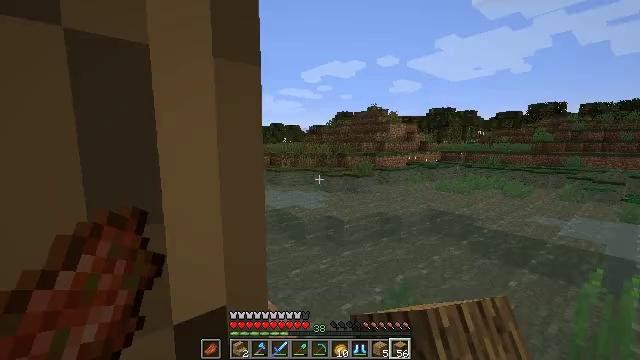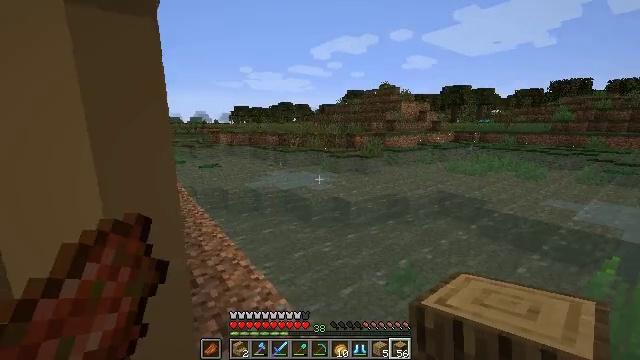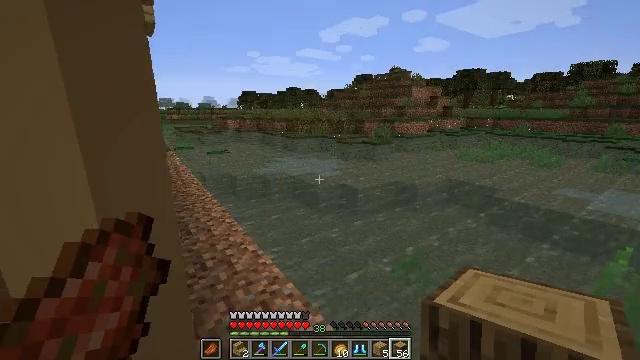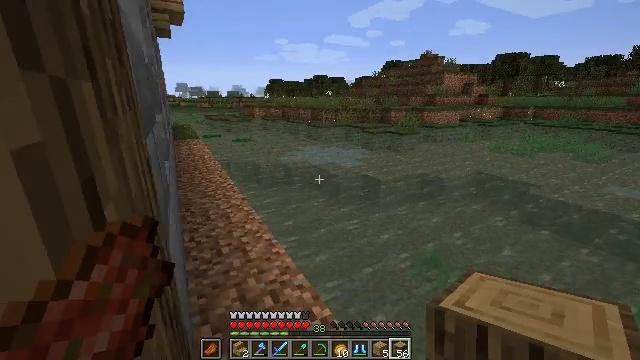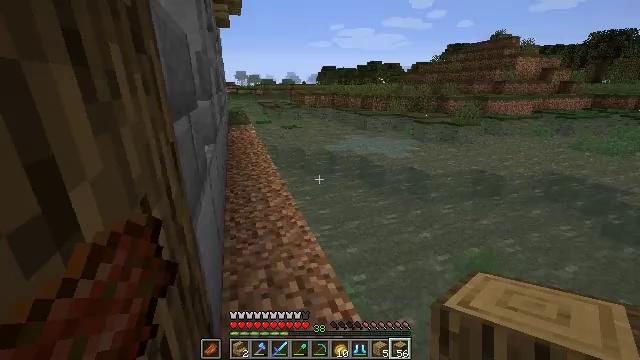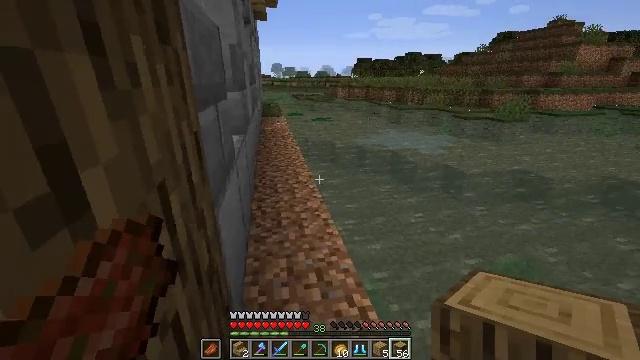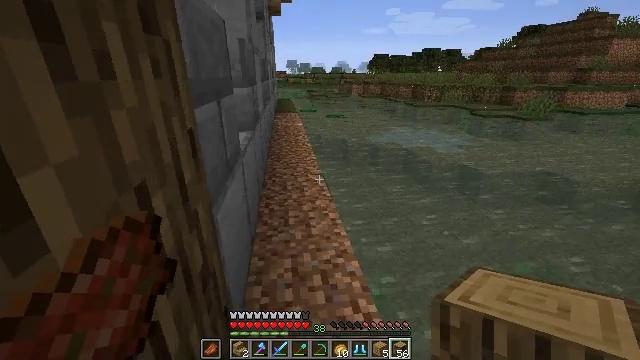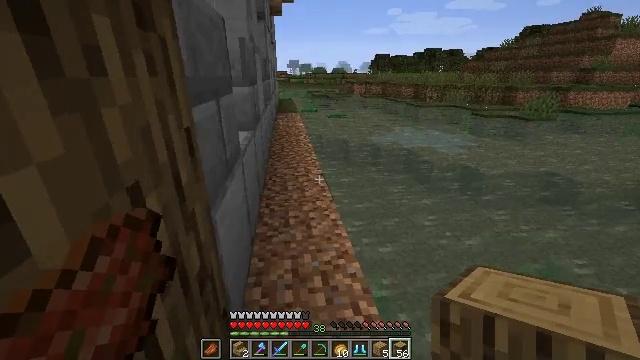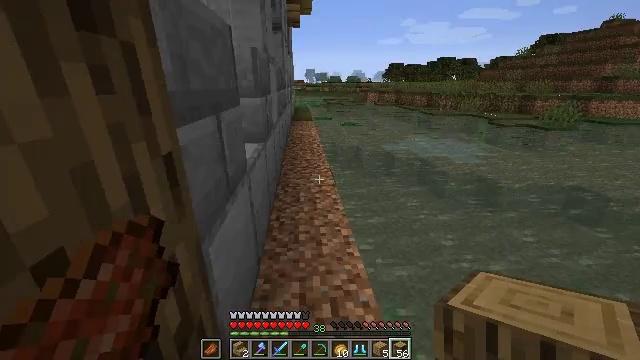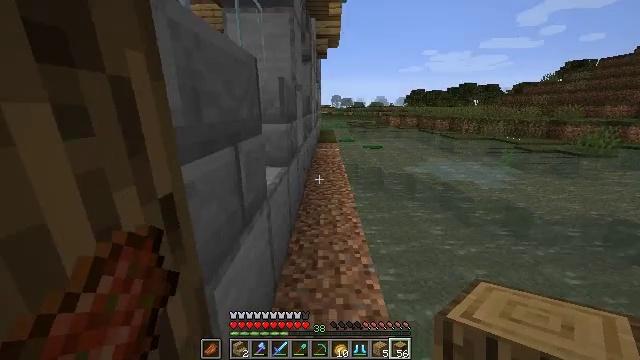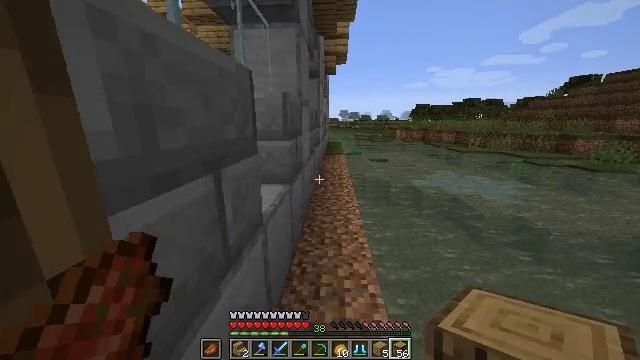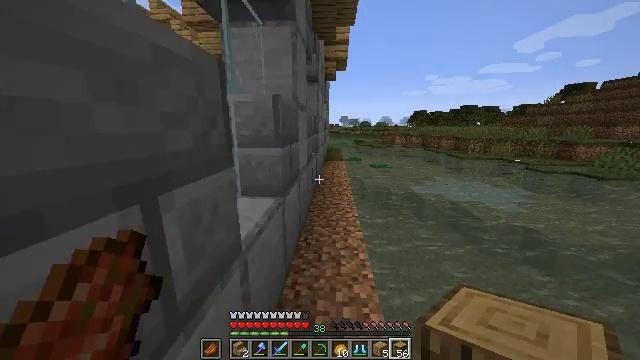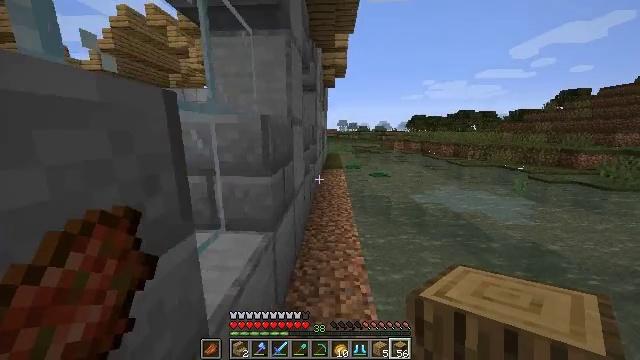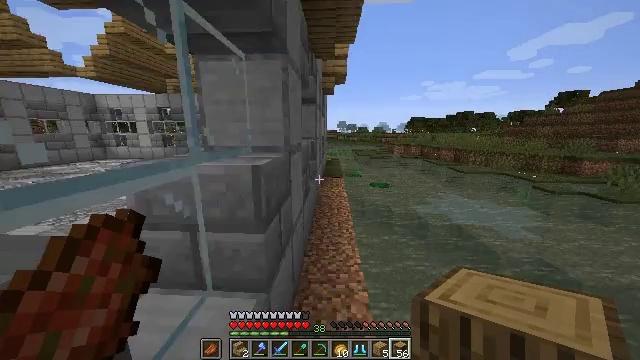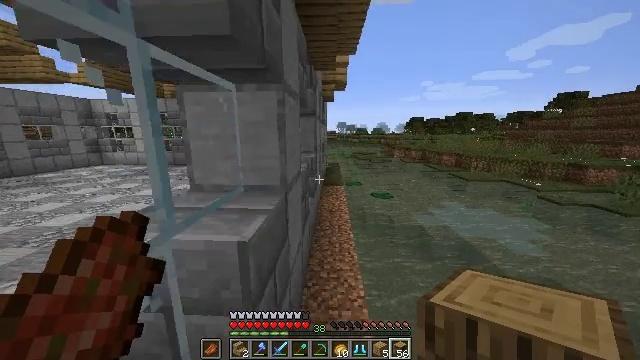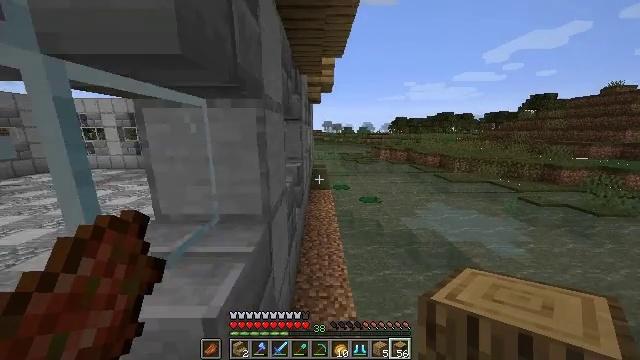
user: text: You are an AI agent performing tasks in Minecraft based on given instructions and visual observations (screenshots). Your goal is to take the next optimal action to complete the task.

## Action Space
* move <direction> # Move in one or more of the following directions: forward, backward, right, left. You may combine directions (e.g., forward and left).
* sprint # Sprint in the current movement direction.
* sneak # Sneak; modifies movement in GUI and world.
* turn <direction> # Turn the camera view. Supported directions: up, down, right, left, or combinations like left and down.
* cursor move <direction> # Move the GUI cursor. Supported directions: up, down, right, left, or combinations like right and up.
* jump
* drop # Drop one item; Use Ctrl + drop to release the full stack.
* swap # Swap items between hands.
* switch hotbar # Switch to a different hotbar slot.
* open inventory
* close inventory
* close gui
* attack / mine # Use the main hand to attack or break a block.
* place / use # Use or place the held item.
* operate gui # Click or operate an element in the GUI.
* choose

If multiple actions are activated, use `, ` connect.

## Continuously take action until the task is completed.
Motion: motion action
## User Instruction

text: Break the smooth stone to collect it.
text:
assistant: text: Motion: move forward, turn left and down
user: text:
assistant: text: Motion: move forward, turn left and down
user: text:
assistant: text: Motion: move forward, turn left and down
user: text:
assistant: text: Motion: move forward, sprint, turn left and down
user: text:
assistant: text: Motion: move forward, sprint, turn left and down
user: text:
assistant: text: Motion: move forward, sprint, turn left
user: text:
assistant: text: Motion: move forward, sprint
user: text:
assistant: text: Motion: move forward, sprint, turn left and up
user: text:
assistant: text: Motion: move forward, turn left and up
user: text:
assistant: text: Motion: move forward, turn left and up
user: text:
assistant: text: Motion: move forward, turn up
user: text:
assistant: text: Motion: move forward, jump
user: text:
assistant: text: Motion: move forward, jump
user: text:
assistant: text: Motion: move forward, jump
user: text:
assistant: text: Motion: move forward, turn right, jump
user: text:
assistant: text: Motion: move forward, turn right, jump
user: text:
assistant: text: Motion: move forward, jump
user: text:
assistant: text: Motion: move forward, jump
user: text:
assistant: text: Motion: move forward, jump
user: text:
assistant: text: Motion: move forward, jump
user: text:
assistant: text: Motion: move forward, sprint, turn down, jump
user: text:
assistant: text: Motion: move forward, sprint, jump
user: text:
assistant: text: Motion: move forward, sprint, jump
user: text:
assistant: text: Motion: move forward, sprint, jump
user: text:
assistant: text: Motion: move forward, sprint, jump
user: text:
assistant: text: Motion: move forward, jump
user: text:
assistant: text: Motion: move forward, jump
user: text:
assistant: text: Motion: move forward, jump
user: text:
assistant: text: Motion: move forward, jump
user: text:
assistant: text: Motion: move forward, turn down, jump